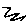
Label: zigzag